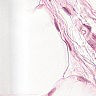
Metastatic tissue present: no